Field crop: maize
Growth stage: 1
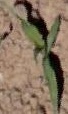
Species: maize